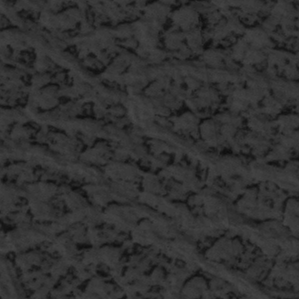
Label: frost